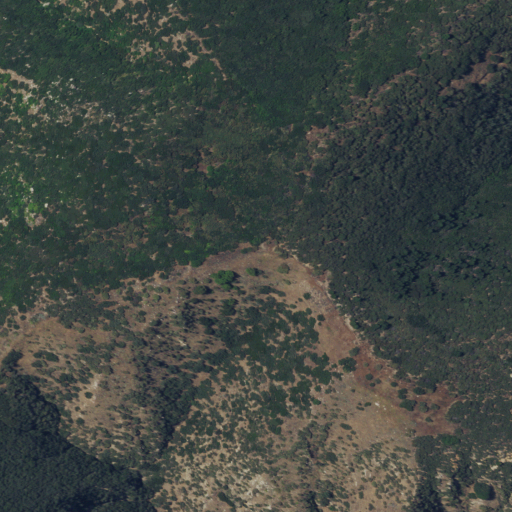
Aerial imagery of mountain in California named McKinley Mountain containing only shrub